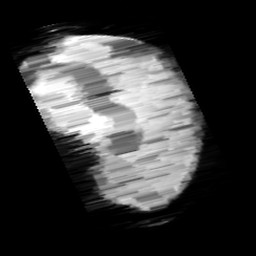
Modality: minIP
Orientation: sagittal
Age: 9
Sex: male
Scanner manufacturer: siemens
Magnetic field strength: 3 T
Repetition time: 0.027 s
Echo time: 0.02 s